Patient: sex F, age 63
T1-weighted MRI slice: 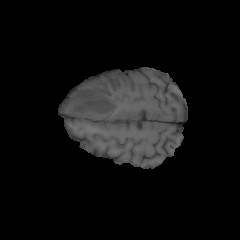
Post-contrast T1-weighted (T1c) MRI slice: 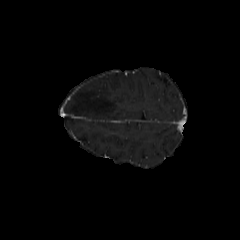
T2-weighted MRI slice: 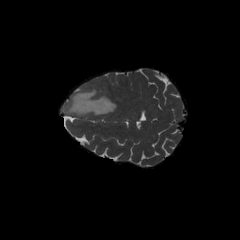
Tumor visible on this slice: yes
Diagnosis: Glioblastoma, IDH-wildtype
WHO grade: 4